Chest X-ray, AP view. Patient: 23 years old, sex F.
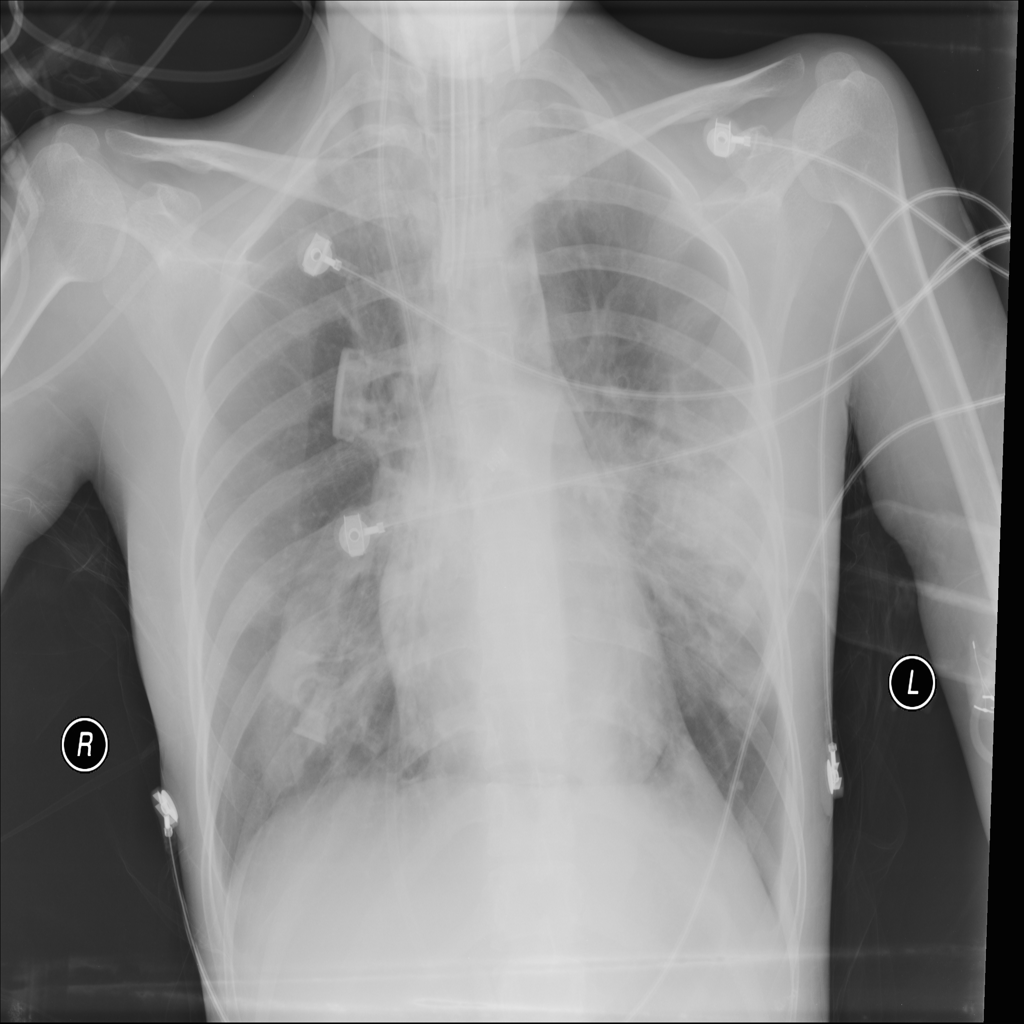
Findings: Effusion